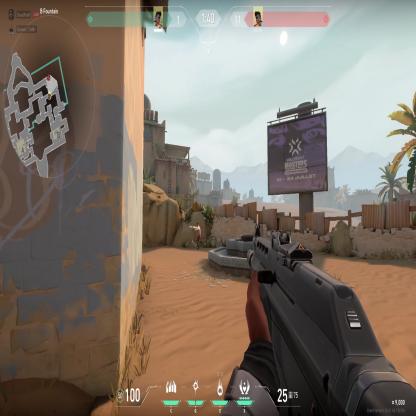
Label: enemy